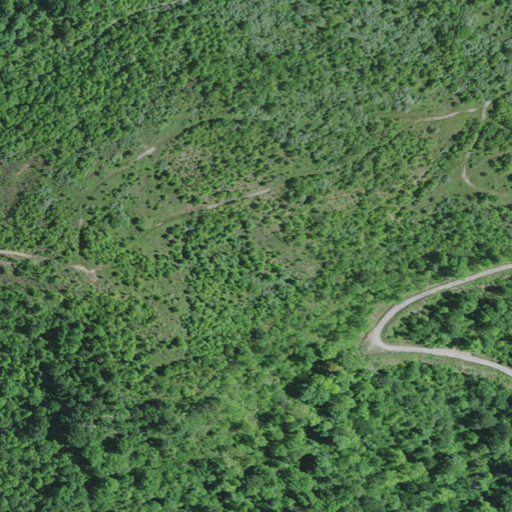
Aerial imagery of mountain in Kentucky named Signal Knob containing deciduous forest and shrub